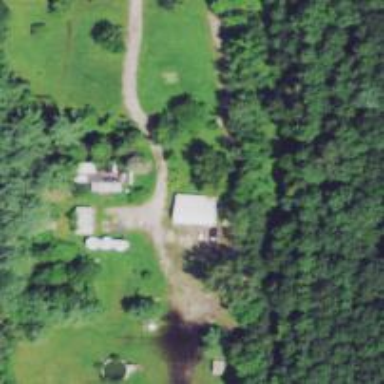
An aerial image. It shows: Driveway leading to service road.